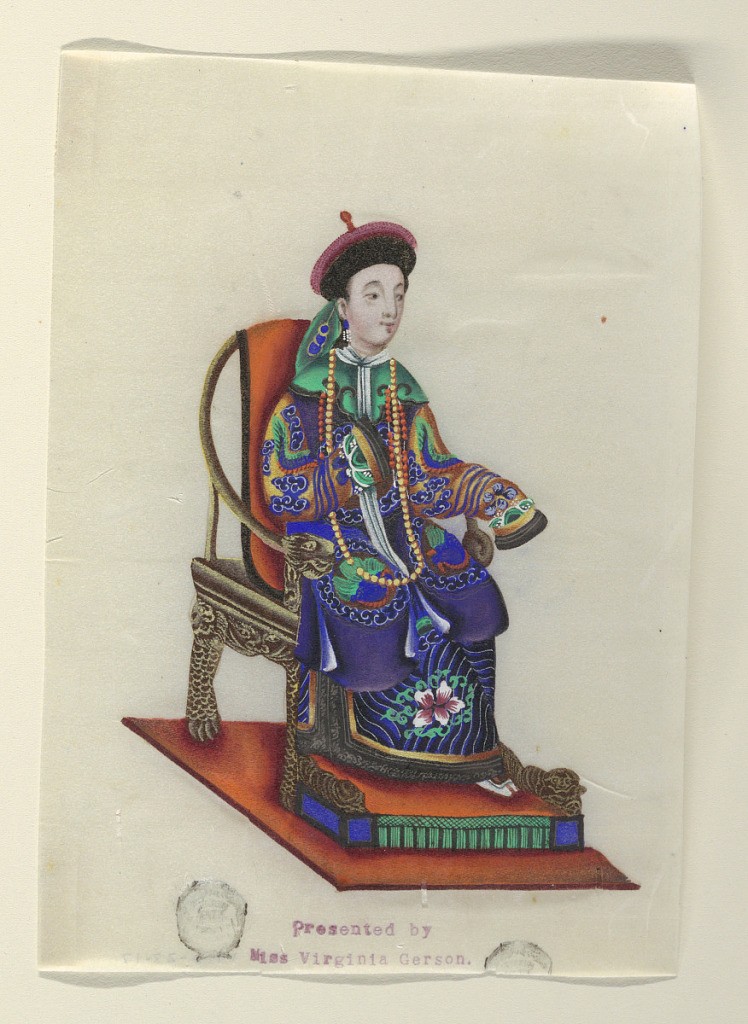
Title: Seated Lady
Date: mid-19th century
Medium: Brush and watercolor on rice paper
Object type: Painting
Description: A seated lady of quality, facing half-right, wearing long beads and an elaborately embroidered robe.